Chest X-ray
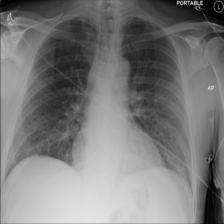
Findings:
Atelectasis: positive
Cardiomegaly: negative
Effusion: negative
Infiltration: negative
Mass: negative
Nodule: negative
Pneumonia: negative
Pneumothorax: negative
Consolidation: negative
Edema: negative
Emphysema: negative
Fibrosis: negative
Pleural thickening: negative
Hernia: negative